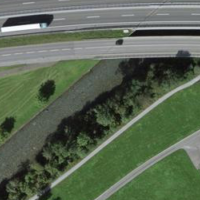
EUNIS habitat code: 57
Species observed at this site:
Prunus spinosa
Milvus migrans